Question: I have a simple class here
'''
class Leader : Inhabitants
{
public int ProducedWorth { get; set; }
public Leader(string name, int age, string profession, int producedWorth)
{
InhabitantID = InhabitantCount;
Name = name;
Age = age;
Profession = profession;
ProducedWorth = producedWorth;
}
public int GetProducedWorth()
{
return ProducedWorth;
}
}
'''
which inherits from a Inhabitant class
'''
class Inhabitants
{
static protected int InhabitantCount;
public Inhabitants()
{
InhabitantCount++;
}
public int InhabitantID { get; set; }
public string Name { get; set; }
public int Age { get; set; }
public string Profession { get; set; }
}
'''
Now when I create new instances of the class it seems to work perfectly fine, but when I try to access to the producedWorth property that is only on the base class i get the error that the inherited class does not have said property?
'''
var leadA = new Leader("Julien", 33, "Stone pit overseer", 6540)
//leadA.Name is accessible
//leadA.producedWorth is not accessible
'''

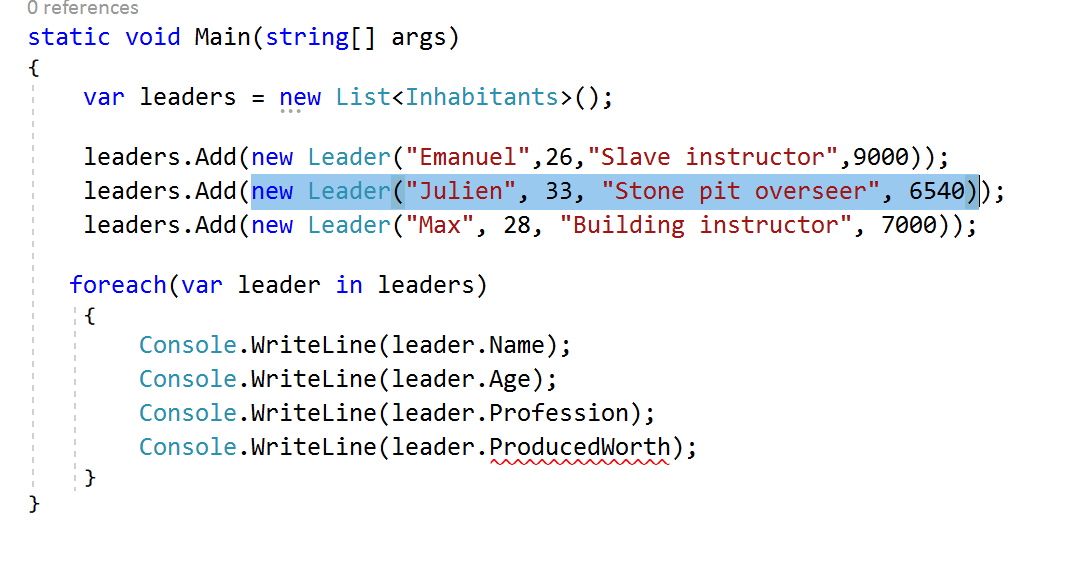
Answer: The list is a list of Inhabitants, you can only access properties of Inhabitants, the reason is that the compiler does not know that the actual object in the list is of type Leader, though you can tell him by casting to Leader:
'''
((Leader)leadA).ProducedWorth
'''
The line above should compile.